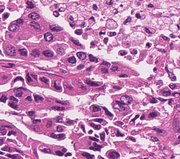
Tumor epithelial tissue: yes
Tumor-associated stroma tissue: yes
Normal tissue: no